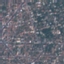
Label: Residential